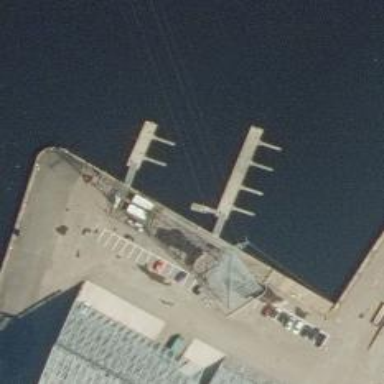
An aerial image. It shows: Man-made pier.